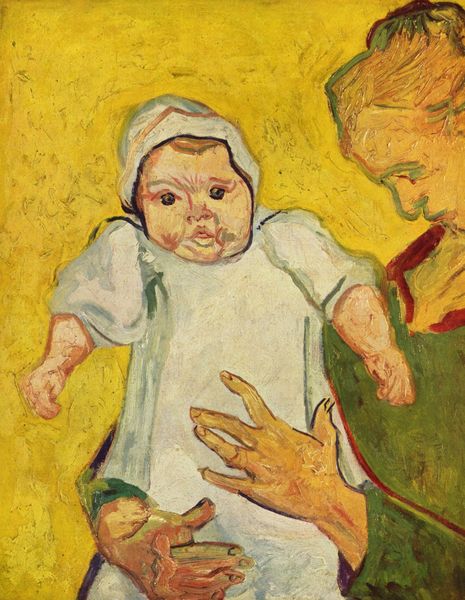
Titel: Augustine Roulin mit ihrem Säugling
Künstler: Vincent van Gogh
Standort: New York (New York)
Institution: The Metropolitan Museum of Art
Schlagwörter: gemälde, hand, kopf, mann, weiß, aquarell, gelb, grün, impressionismus, brust, busen, finger, frau, hintergrund, kleid, nase, profil, schwarz, ölbild, blick, rot, expressionismus, haube, malerei, blond, dix, hemd, mütze, arm, arme, augen, falten, gesicht, halten, tragen, bildnis, hände, niederlande, portrait, porträt, öl, kind, mutter, frontal, kontrast, traurig, kopfbedeckung, dutt, umarmung, haltung, backen, abstrakt, farben, klein, linien, baby, van gogh, ausdruck, duktus, hochsteckfrisur, junge, ring, doppelporträt, stolz, munch, kontur, halt, fäuste, hütchen, vincent van gogh, kleidchen, kleinkind, stark, taufe, umrisslinien, ärmchen, ringfinger, vincent, präsentieren, säugling, unterschicht, immpressionismus, geborgenheit, kindermädchen, hebamme, disegno, akzente, gouvernante, zornig, unmodern, vorzeigen, strampler, toulouse l'utrec, strampelanzug, blickvermeidung